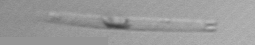
Label: Eucampia_morphytype1